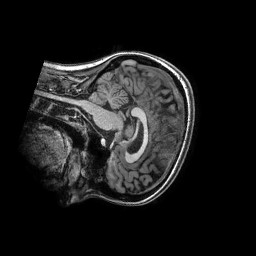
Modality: T1w
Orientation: sagittal
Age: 17
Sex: female
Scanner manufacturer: ge
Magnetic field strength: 3 T
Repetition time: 0.008856 s
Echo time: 0.00374 s